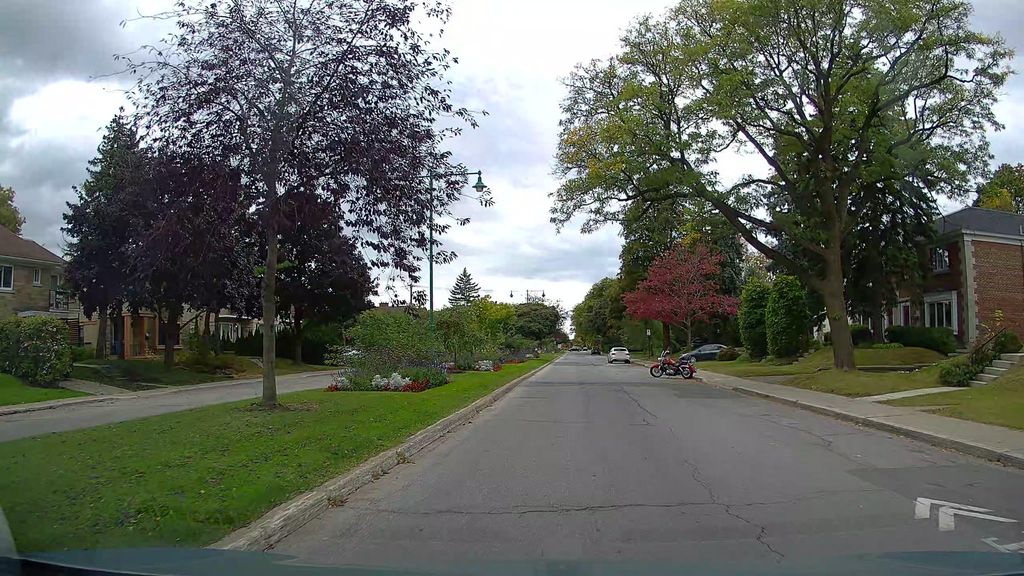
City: montreal